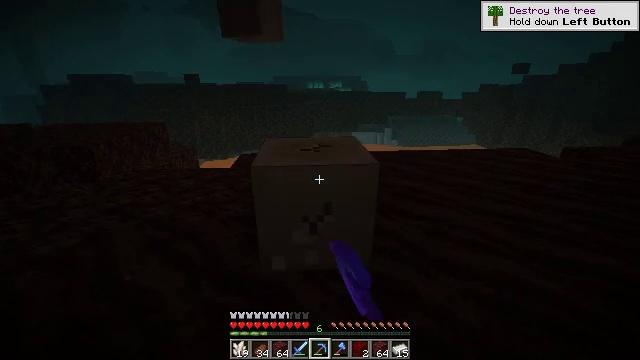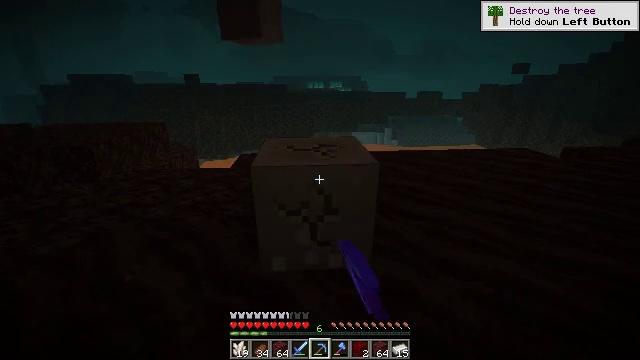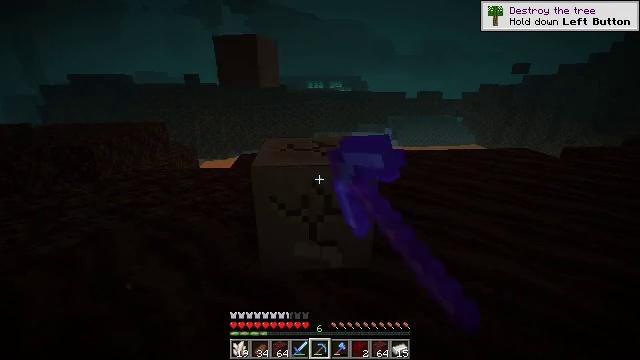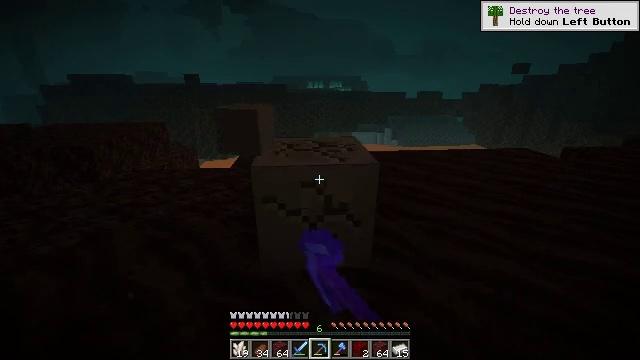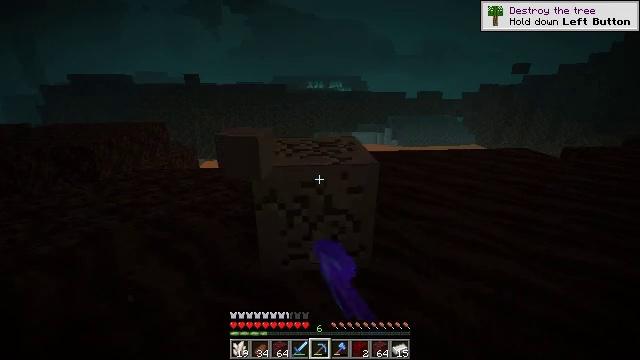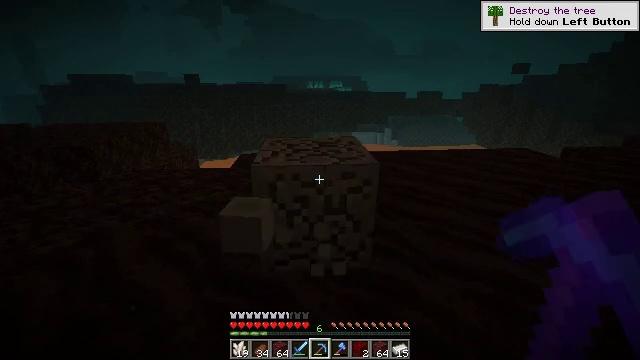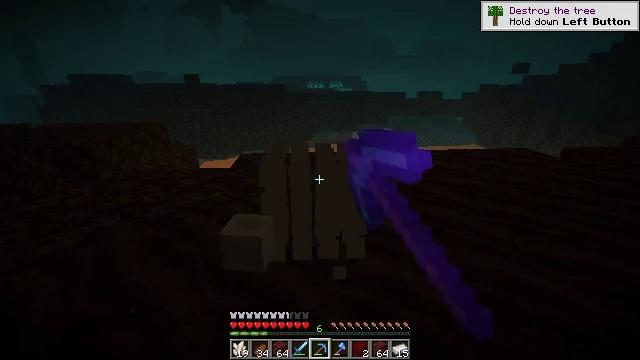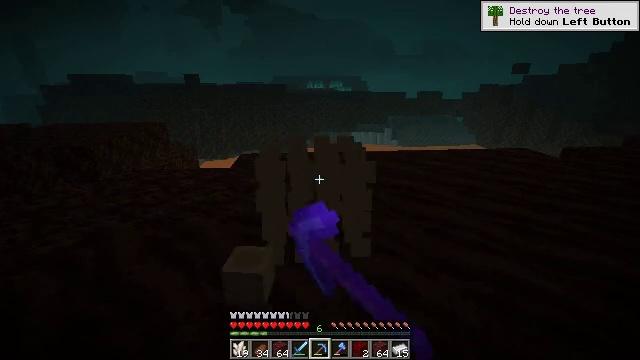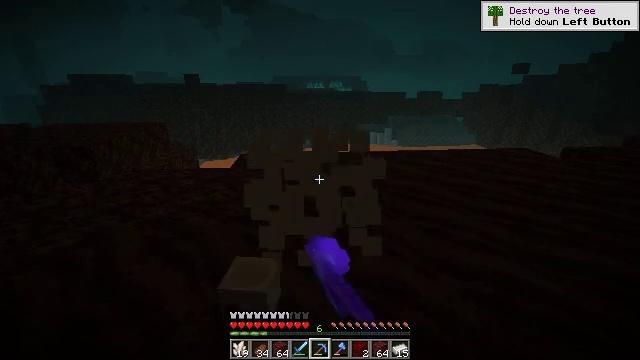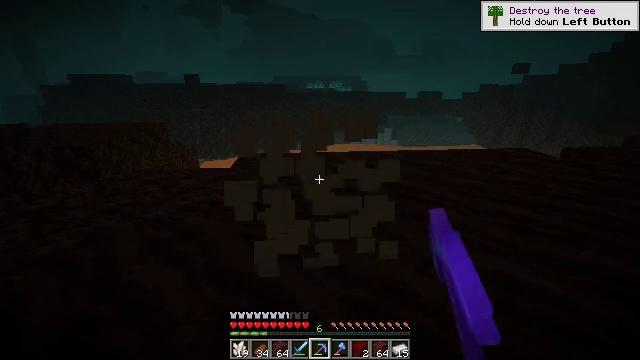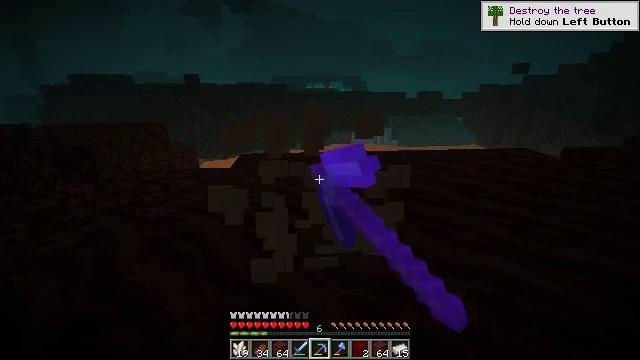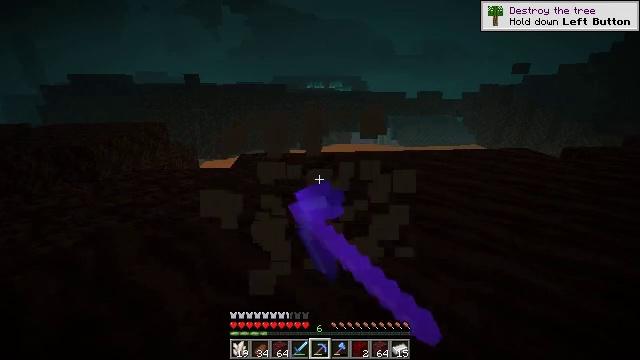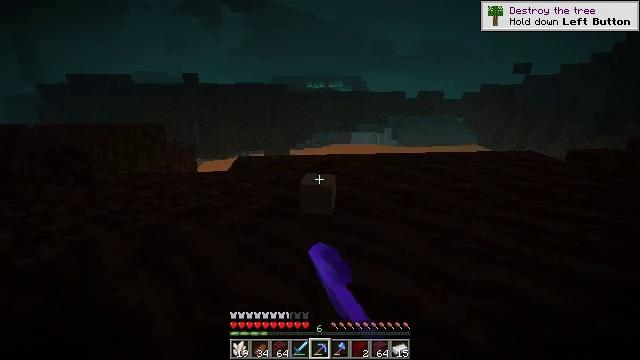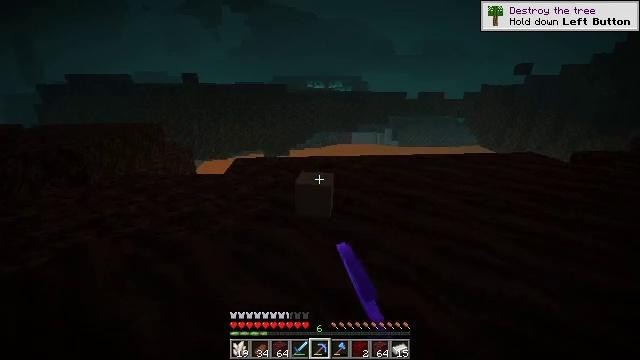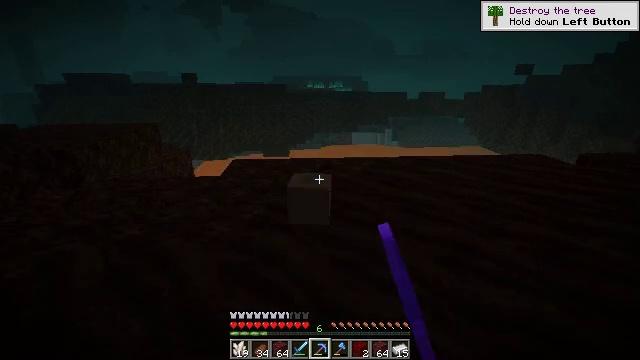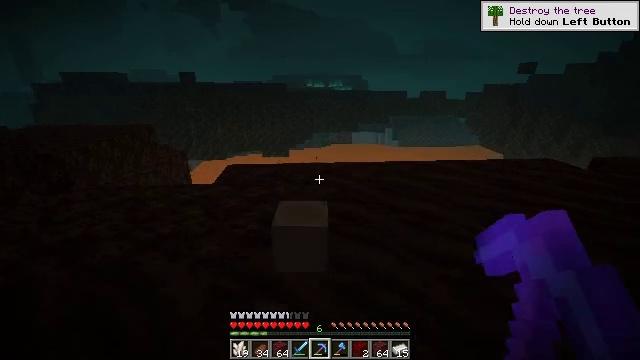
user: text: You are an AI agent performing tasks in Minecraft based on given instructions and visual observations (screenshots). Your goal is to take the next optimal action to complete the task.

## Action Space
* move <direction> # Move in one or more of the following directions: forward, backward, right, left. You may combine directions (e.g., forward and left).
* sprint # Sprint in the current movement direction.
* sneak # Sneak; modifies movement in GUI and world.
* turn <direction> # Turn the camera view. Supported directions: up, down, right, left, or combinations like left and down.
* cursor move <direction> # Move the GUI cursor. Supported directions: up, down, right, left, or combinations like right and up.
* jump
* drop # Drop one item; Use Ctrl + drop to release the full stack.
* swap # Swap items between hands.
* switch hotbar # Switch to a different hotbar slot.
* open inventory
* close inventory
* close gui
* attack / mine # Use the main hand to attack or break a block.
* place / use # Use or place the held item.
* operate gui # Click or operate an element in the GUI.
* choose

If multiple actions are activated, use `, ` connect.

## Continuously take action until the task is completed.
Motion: motion action
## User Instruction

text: Gather bone block for bone meal.
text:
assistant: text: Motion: attack / mine
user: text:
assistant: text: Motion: attack / mine
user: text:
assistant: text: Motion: attack / mine
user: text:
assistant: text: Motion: attack / mine
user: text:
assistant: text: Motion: attack / mine
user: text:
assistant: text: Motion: attack / mine
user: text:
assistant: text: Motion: attack / mine
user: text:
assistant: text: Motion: attack / mine
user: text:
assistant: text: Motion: attack / mine
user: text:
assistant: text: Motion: attack / mine
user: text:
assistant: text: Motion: move forward, attack / mine
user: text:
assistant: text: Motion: move forward
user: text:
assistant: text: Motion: move forward
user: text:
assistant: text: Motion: move forward
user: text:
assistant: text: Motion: move forward
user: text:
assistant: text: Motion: move forward
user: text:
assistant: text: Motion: move forward and move left
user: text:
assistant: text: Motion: move forward and move left, turn right and down
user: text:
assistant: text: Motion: move forward and move left, turn right
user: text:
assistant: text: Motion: move forward and move left, turn right
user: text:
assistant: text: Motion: move forward and move left, turn right
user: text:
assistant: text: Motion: move forward and move left, turn right
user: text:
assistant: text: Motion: move forward and move left, turn right
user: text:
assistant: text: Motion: move forward and move left, turn right and up
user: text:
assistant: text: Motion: move forward and move left, turn right and up
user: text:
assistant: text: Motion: move forward and move left, turn right and up
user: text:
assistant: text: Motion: move forward, turn right and up
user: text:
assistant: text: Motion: move forward, turn up
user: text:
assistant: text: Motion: move forward, turn up
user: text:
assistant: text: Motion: no_op